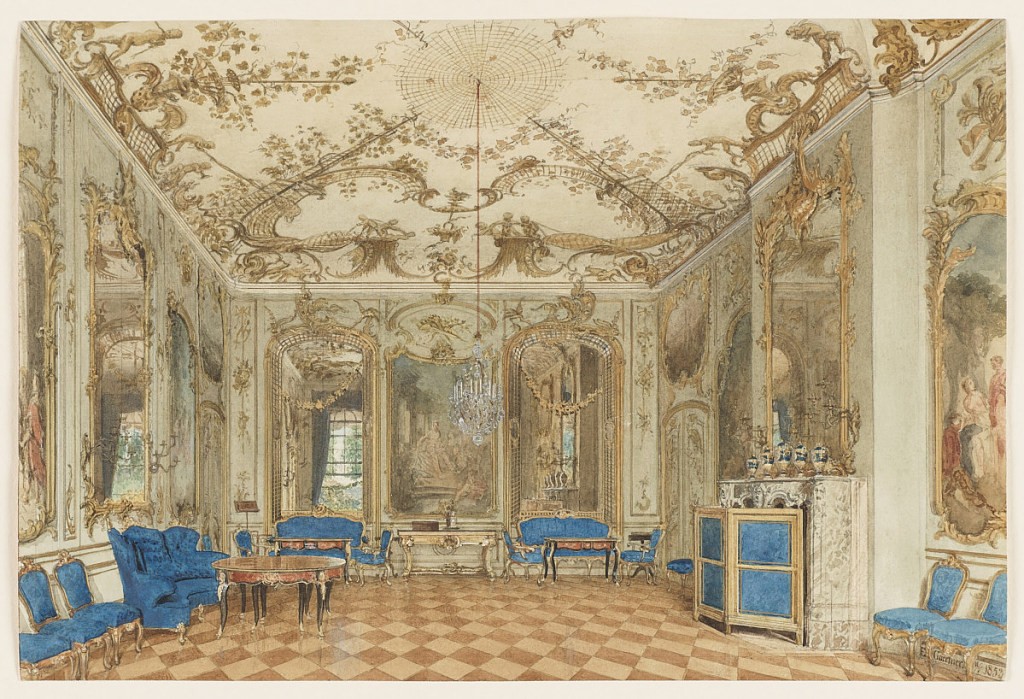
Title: Concert Room of Sanssouci Palace, Potsdam, Germany
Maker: Eduard Gaertner, 1801 – 1877
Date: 1852
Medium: Brush and gouache, watercolor, graphite, gum arabic on white wove paper
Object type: Drawing
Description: The palace of Sanssouci, commissioned by Frederick the Great in 1745, was intended as a summer residence - a pleasure palace, without care, as its name connotes. The music room is an explosion of gilded boiserie, designed by Johann August Nahl, with mirrors alternating with painted panels by Antoine Pesne illustrating scenes from Ovid's Metamorphoses.

In the nineteenth century, Frederick Wilhelm IV employed Ludwig Persius to restore the palace. A winged sofa in the Rococo Revival style upholstered in royal blue joins the original gilt seating arrangement, reupholstered in royal blue; there is also a matching fire screen. Ormolu-mounted furniture, an overmantel mirror flanked by wall lights and a gilt-mounted garniture of vases complete the room decoration.